Question: I am working on a leaflet map which will allow a user to click on an area on the map and download respective river data based on the area of the click, however am struggling on the download functionality. I have included my current code and an image of the output of the code. How can I have the script download a file depending on which tile (see below image) the user clicks on? Ideally i'd like to use the download tag or have an on click JavaScript event so that each click of a tile downloads it's respective data.
'''
<!DOCTYPE html>
<html>
<head>
<title>GRWL test</title>
<link rel="stylesheet" href="https://unpkg.com/leaflet@1.3.1/dist/leaflet.css"
integrity="sha512-Rksm5RenBEKSKFjgI3a41vrjkw4EVPlJ3+OiI65vTjIdo9brlAacEuKOiQ5OFh7cOI1bkDwLqdLw3Zg0cRJAAQ=="
crossorigin=""/>
<script src="https://unpkg.com/leaflet@1.3.1/dist/leaflet.js"
integrity="sha512-/Nsx9X4HebavoBvEBuyp3I7od5tA0UzAxs+j83KgC8PU0kgB4XiK4Lfe4y4cgBtaRJQEIFCW+oC506aPT2L1zw=="
crossorigin=""></script>
<style>
#mapid {
height: 1920px;
width: 1080px;
}
</style>
<script src="leaflet-src.js"></script>
<script type="text/javascript" src="../dist/leaflet.ajax.js"></script>
<script src="spin.js"></script>
<script src="leaflet.spin.js"></script>
</head>
<body>
<div id="mapid"></div>
<script>
var map = L.map('mapid').setView([0.478320099108, -79.381377894799996], 14);
L.tileLayer('https://api.tiles.mapbox.com/v4/{id}/{z}/{x}/{y}.png?access_token={accessToken}', {
attribution: 'Map data &copy; <a href="http://openstreetmap.org">OpenStreetMap</a> contributors, <a href="http://creativecommons.org/licenses/by-sa/2.0/">CC-BY-SA</a>, Imagery ©️ <a href="http://mapbox.com">Mapbox</a>',
maxZoom: 18,
id: 'mapbox.streets',
accessToken: 'pk.eyJ1IjoiamltbXlzd2lzaGVyIiwiYSI6ImNqc29vYW02ejAxYjI0YW94NnBlcDhpYWEifQ.6DiOztwTzMJu3eBEyHHfrw'
}).addTo(map);
function popUp(f,l){
var out = [];
if (f.properties){
for(key in f.properties){
out.push(key+": "+f.properties[key]);
}
l.bindPopup(out.join("<br />"));
var anchor = document.createElement('a');
anchor.href = "C:\leaflet\leaflet-ajax-gh-pages\example\NA17.geojson";
anchor.target = '_blank';
anchor.download = "NA17.geojson";
anchor.click();
}
}
var jsonTest = new L.GeoJSON.AJAX(["tiles.geojson"],{onEachFeature:popUp}).addTo(map);
</script>
</body>
</html>
'''
Output of the code, creates a grid system over the map:

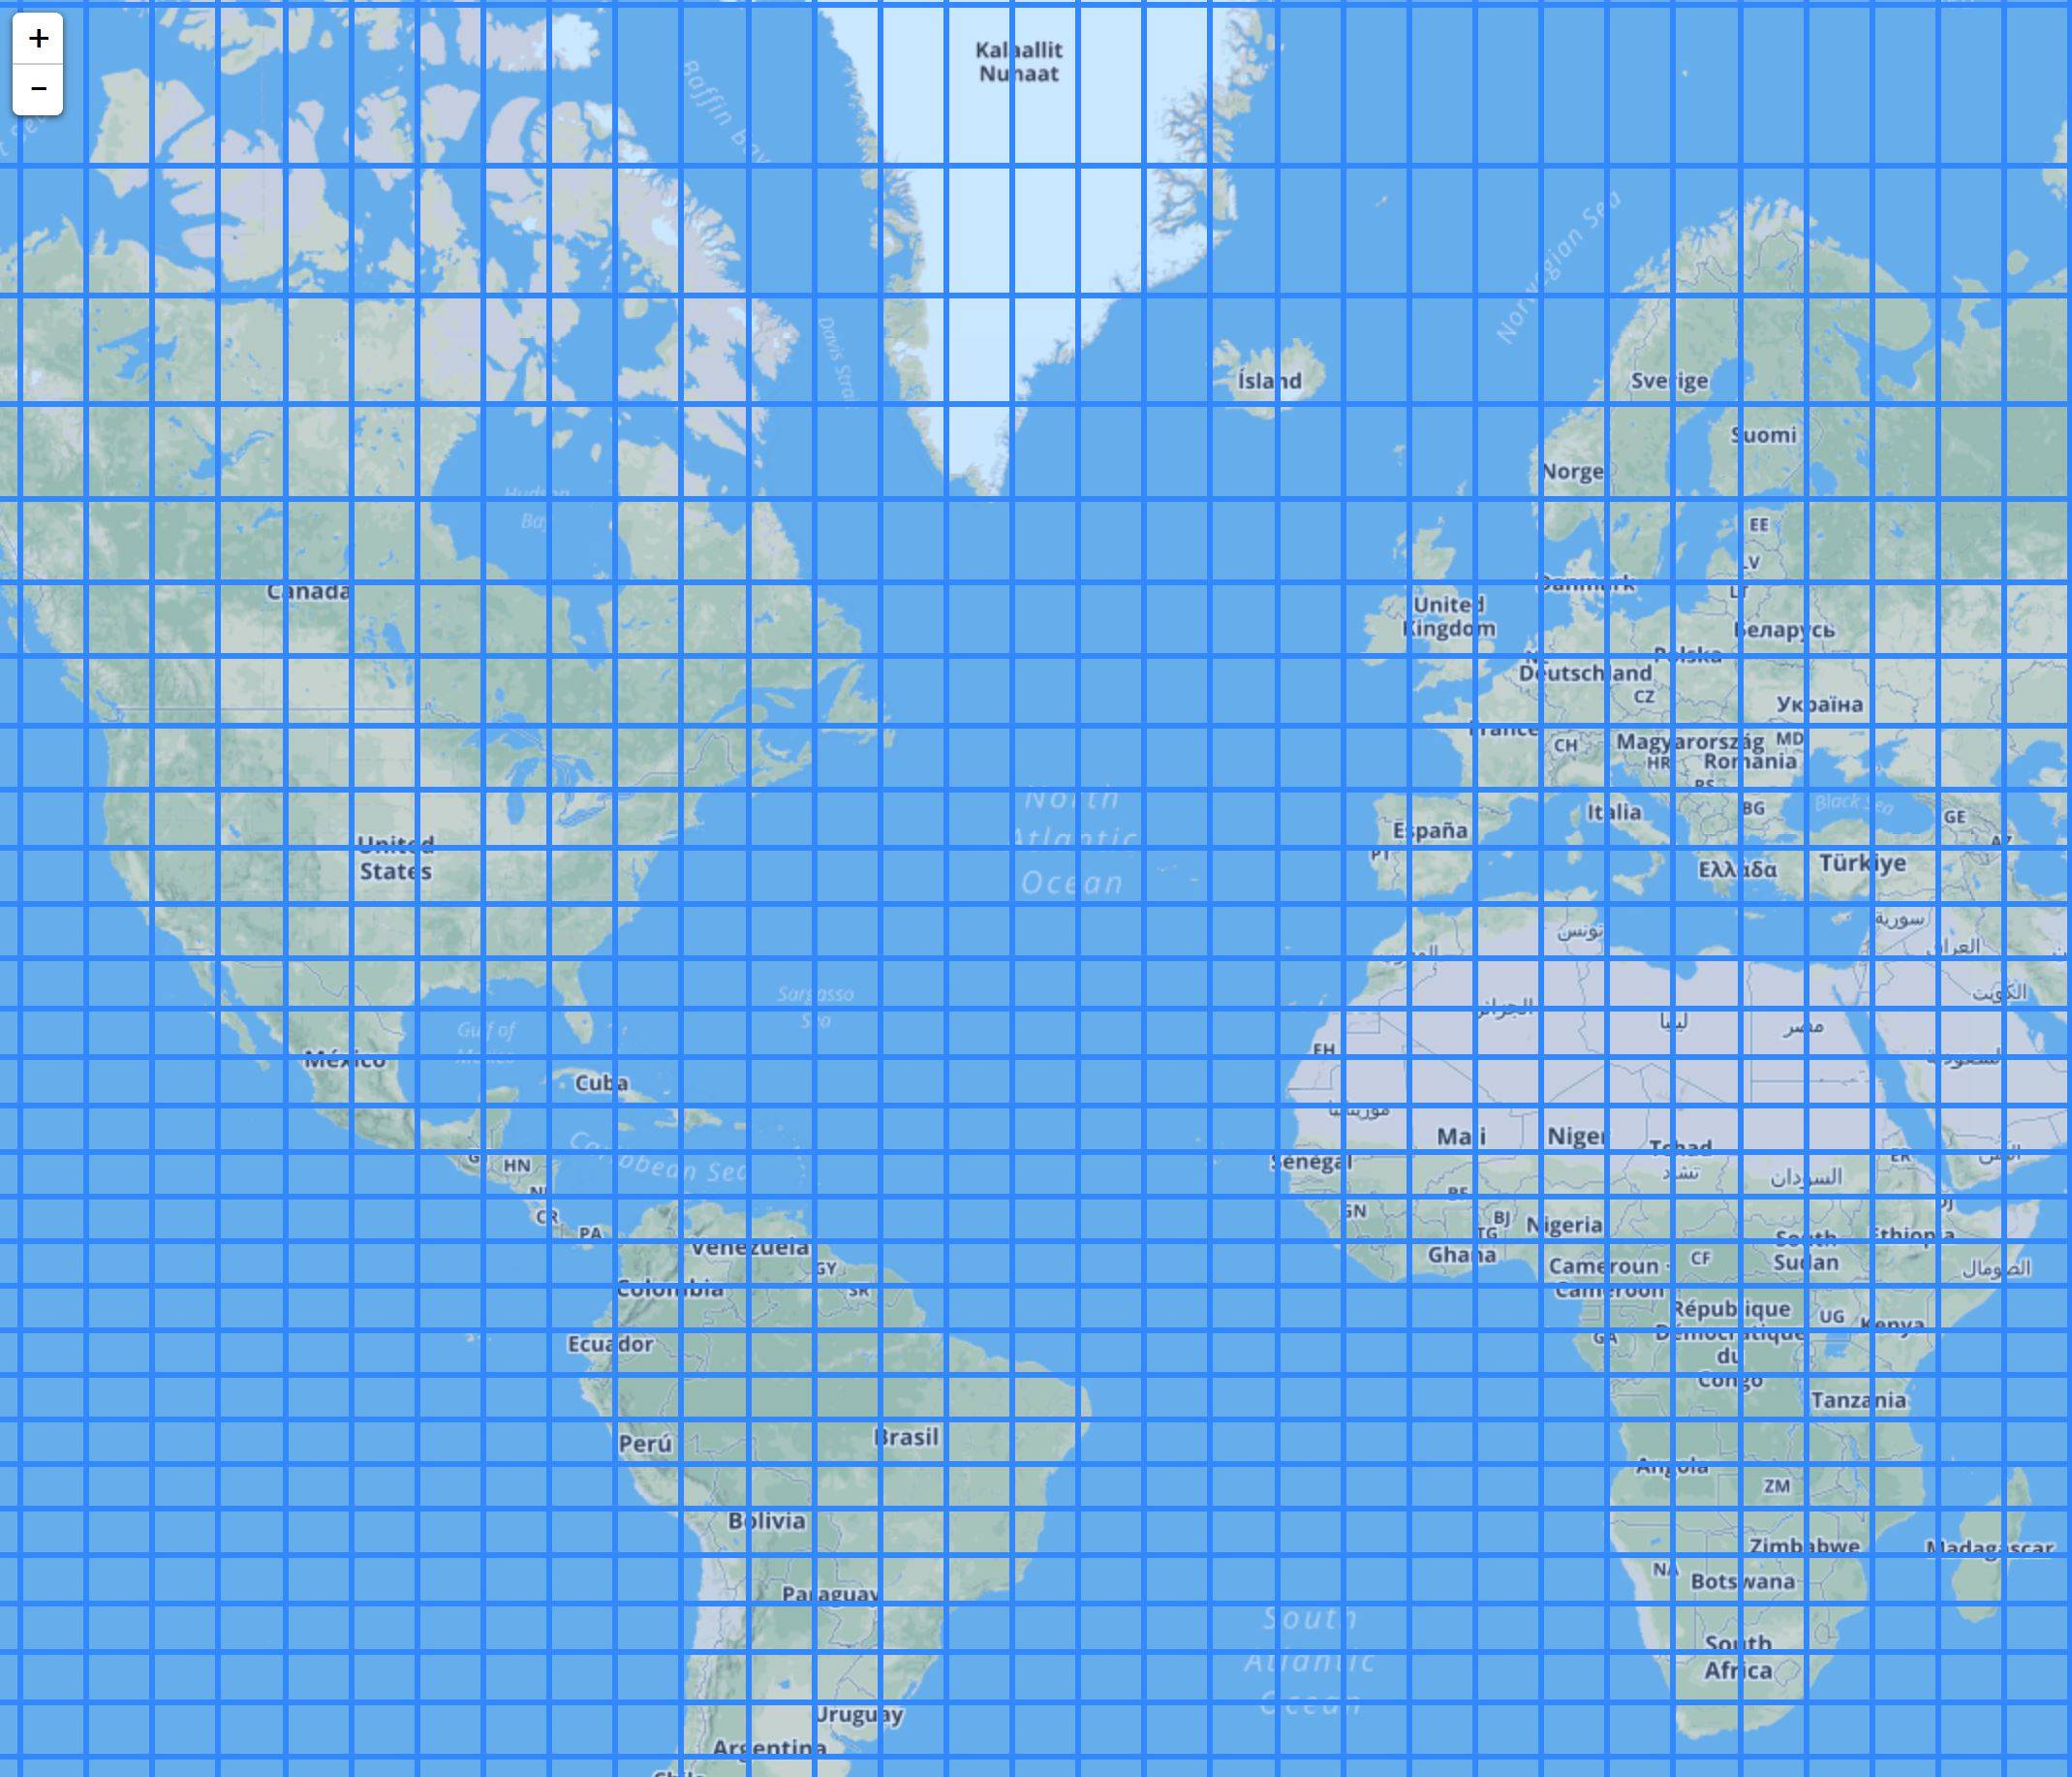
Answer: It appears you are after <URL> which:
> Fired when the user clicks (or taps) the layer.
Since <URL>:
'''
function onEachFeature(feature, layer) {
layer.on({
click: downloadContent
});
}
'''
where
'''
new L.GeoJSON.AJAX(
[
"https://raw.githubusercontent.com/calvinmetcalf/leaflet-ajax/gh-pages/example/counties.geojson"
],
{ onEachFeature: onEachFeature }
).addTo(map);
'''
Then, once the user clicks (or taps) the layer, the associated GeoJSON object could be downloaded like this:
'''
function downloadContent(event) {
var fileName = event.target.feature.properties.COUNTY + ".json";
var featureJson = event.target.feature;
downloadJson(featureJson, fileName);
}
'''
Example
'''
var map = L.map("map").setView([42.2, -71], 8);
var url = "https://api.mapbox.com/styles/v1/mapbox/streets-v9/tiles/256/{z}/{x}/{y}?access_token=pk.eyJ1Ijoibml0dHlqZWUiLCJhIjoid1RmLXpycyJ9.NFk875-Fe6hoRCkGciG8yQ";
var options = {
attribution:
'©️ <a href="https://www.mapbox.com/map-feedback/">Mapbox</a> ©️ <a href="http://www.openstreetmap.org/copyright">OpenStreetMap</a>'
};
L.tileLayer(url, options).addTo(map);
function downloadContent(event) {
var fileName = event.target.feature.properties.COUNTY + '.json';
var featureJson = event.target.feature;
downloadJson(featureJson,fileName)
}
//from https://stackoverflow.com/a/308<PHONE>
function downloadJson(json, fileName) {
var data =
"data:text/json;charset=utf-8," +
encodeURIComponent(JSON.stringify(json));
var link = document.createElement("a");
link.setAttribute("href", data);
link.setAttribute("download", fileName);
document.body.appendChild(link); // required for firefox
link.click();
link.remove();
}
function onEachFeature(feature, layer) {
layer.on({
click: downloadContent
});
}
new L.GeoJSON.AJAX(
[
"https://raw.githubusercontent.com/calvinmetcalf/leaflet-ajax/gh-pages/example/counties.geojson"
],
{ onEachFeature: onEachFeature }
).addTo(map);
'''
'''
#map {
width: 960px;
height: 550px;
}
'''
'''
<link rel="stylesheet" href="https://unpkg.com/leaflet@1.4.0/dist/leaflet.css"/>
<script src="https://unpkg.com/leaflet@1.4.0/dist/leaflet.js"></script>
<script src="https://cdnjs.cloudflare.com/ajax/libs/leaflet-ajax/2.1.0/leaflet.ajax.js"></script>
<div id="map"></div>
'''